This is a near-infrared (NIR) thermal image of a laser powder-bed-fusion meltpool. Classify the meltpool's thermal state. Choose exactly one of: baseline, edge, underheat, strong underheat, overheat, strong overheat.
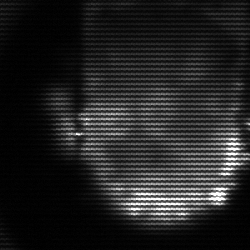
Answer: baseline